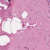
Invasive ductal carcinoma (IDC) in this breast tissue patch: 0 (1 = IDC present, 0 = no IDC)